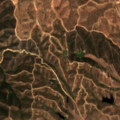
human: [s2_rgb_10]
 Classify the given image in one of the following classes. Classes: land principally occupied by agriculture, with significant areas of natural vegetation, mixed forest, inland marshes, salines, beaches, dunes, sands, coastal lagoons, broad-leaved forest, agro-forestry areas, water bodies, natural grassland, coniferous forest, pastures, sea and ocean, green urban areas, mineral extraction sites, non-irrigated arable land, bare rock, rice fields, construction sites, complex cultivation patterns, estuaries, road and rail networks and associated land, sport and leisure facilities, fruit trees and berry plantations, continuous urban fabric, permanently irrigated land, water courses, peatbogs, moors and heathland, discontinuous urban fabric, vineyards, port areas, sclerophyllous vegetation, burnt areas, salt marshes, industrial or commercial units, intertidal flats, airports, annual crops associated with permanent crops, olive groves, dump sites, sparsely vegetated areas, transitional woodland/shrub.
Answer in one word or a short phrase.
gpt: pastures, broad-leaved forest, transitional woodland/shrub